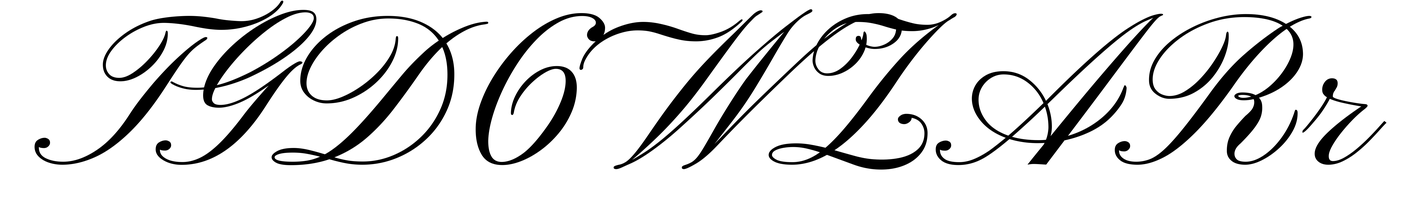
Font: PinyonScript-Regular